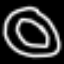
Label: donut